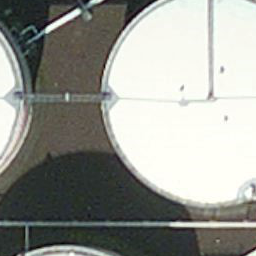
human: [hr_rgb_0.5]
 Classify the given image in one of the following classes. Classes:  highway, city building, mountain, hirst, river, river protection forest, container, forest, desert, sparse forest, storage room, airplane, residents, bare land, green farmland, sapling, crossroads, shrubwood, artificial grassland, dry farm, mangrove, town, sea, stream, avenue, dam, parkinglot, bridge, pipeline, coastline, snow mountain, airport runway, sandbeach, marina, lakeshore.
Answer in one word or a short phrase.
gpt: storage room